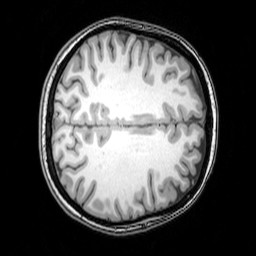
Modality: T1w
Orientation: axial
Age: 25
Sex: female
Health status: healthy
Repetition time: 0.081 s
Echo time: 0.037 s